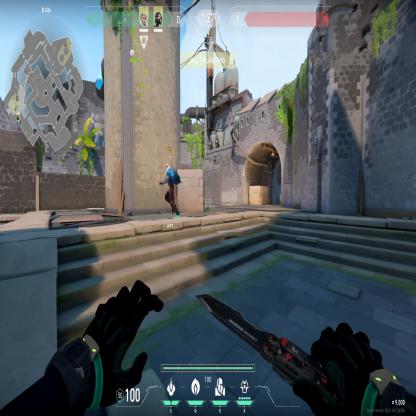
Label: teammate